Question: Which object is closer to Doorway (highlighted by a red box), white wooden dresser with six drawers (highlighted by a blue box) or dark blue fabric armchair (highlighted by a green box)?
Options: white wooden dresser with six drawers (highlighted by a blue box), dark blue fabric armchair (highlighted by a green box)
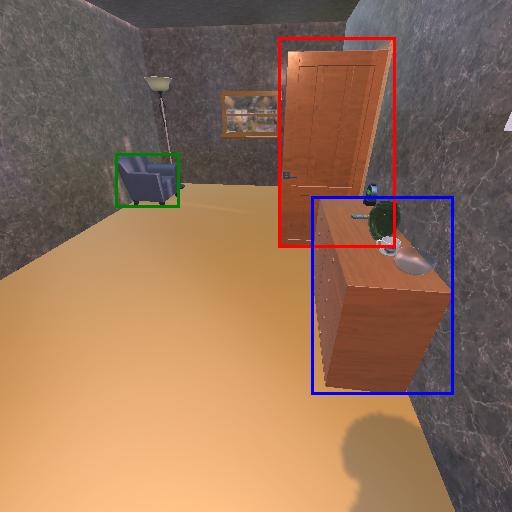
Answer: white wooden dresser with six drawers (highlighted by a blue box)